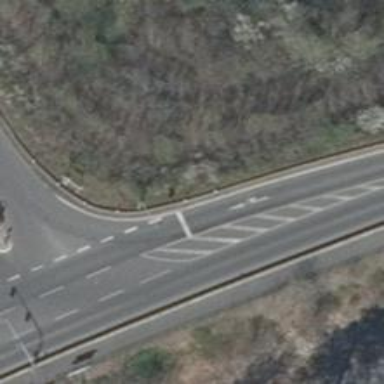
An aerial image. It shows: Road with traffic signals.